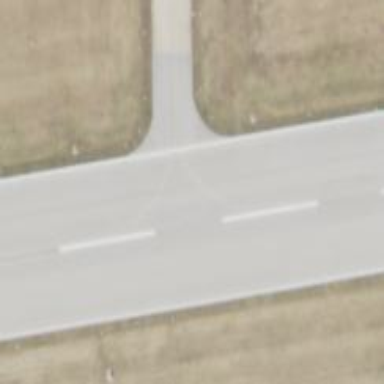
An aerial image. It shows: Image of taxiway at airport.